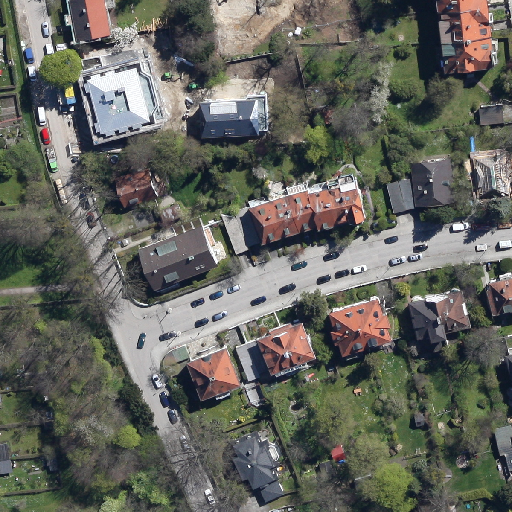
Referring expression: truck in the parking area